Field crop: maize
Growth stage: 1
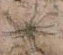
Species: salsola